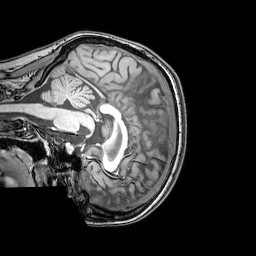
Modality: T1w
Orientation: sagittal
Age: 21
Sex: female
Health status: healthy
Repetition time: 0.081 s
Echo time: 0.037 s